Question: This is coming from a total angular.js noob.
basically this is what this prototype site looks like:

the idea is that the nav search bar is should be hidden upon initial page load.. and only the home search bar should show. as soon as the user enters something in the home search bar.. it should load the results on the map, make the home search bar disappear and the nav search bar appear
i read a lot about angular directives.. and how directives can adopt its parent scopes etc, and how you can make isolate scopes and pick and choose which of the parent scopes you like to inherit
so this is what my jade/html looks like:
'''
body(ng-controller='AppCtrl')
div(ng-view)
.container
.top_nav_bar
a.logo
a.menu_button
secondary_nav(ng-show="showNav", show-nav="showNav")
div(ng-controller="ListingsCtrl")
home_search(ng-controller="SearchCtrl",ng-show="showHomeSearch", show-home-search="showHomeSearch", show-nav="showNav")
'''
inside :
'''
.controller('AppCtrl',
..
$scope.showNav = true
.controller('ListingsCtrl'
..
showHomeSearch: true
'''
inside
'''
.directive('secondaryNav',()->
restrict: 'AEC'
templateUrl: '/partials/secondary_nav.html'
scope:
showNav: '='
)
.directive('homeSearch', ->
scope:
map: '='
showHomeSearch: '='
showNav: '='
restrict: 'AEC'
replace: false
templateUrl: '/partials/home_search.html'
link: (scope, elem, attrs) ->
search_button = elem.find('.button')
search_button.bind "click", ->
scope.$apply ()->
scope.showHomeSearch = false
scope.showNav = true
])
'''
basically 'home search' inherits the value of 'showHomeSearch' from its parent controller/scope (and it's set to true).. so when i click on the search button.. its value turns to false and the home search indeed disappears.
as for the 'nav search bar'.. if i set '$scope.showNav' to 'false' in the 'AppCtrl', it indeed disappears. but then clicking on the search button doesnt make it appear. Even though if I put a breakpoint on 'scope.showNav = true' in the 'homeSearch' directive, I can see that the value of 'scope.showNav' is 'false' and it changes to true.. but then nothing happens.
any help? even if you show me a completely different way of doing the whole thing!
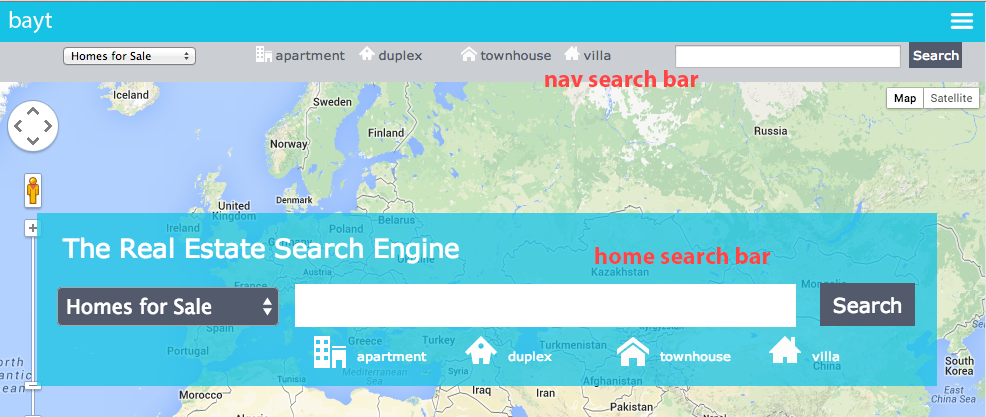
Answer: I think it's because your controller $scope.showNav is a primitive and your running into the prototypal inheritance gotcha described here: <URL>
Try using an object with a property of showNav instead.